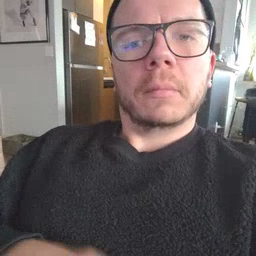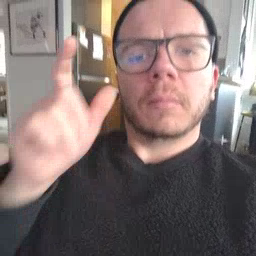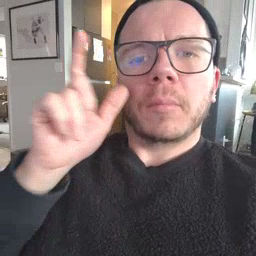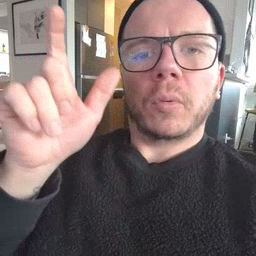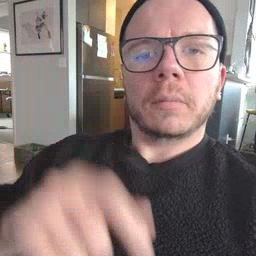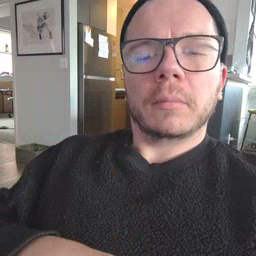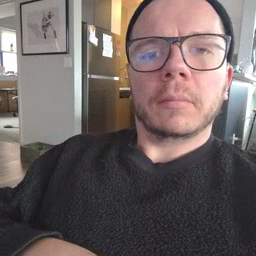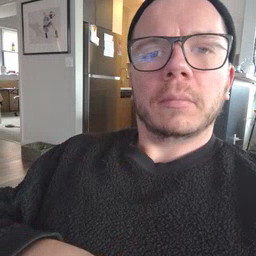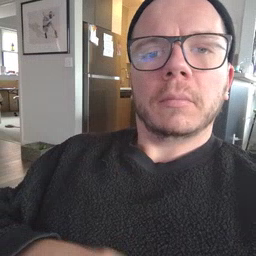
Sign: moon